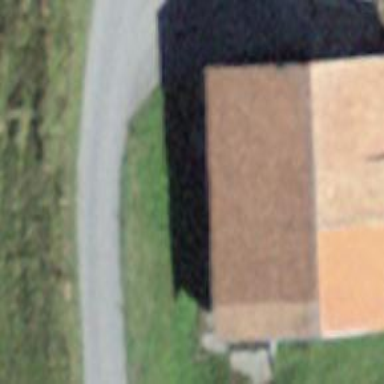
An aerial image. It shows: Farm auxiliary building.